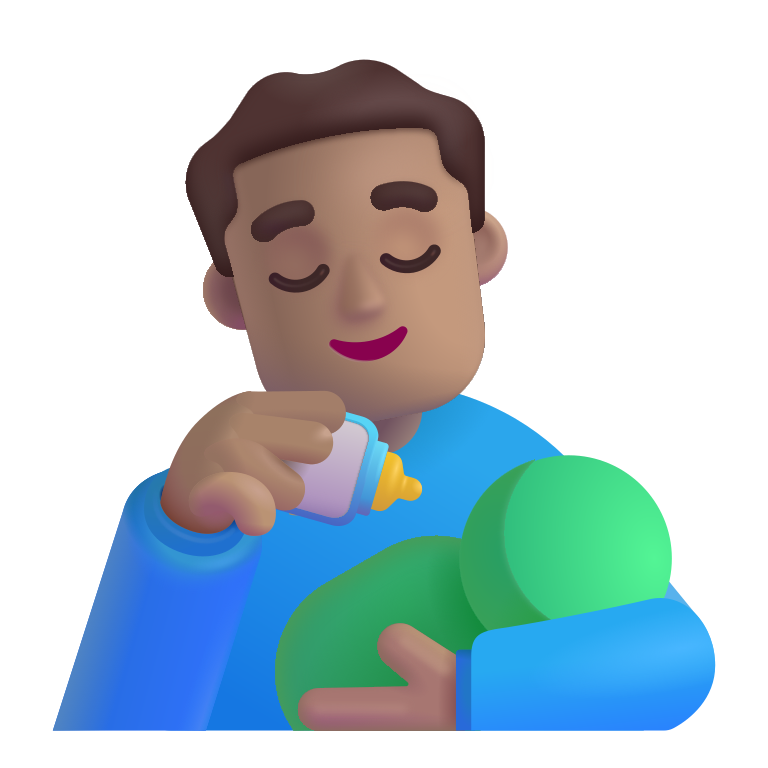
man feeding baby color